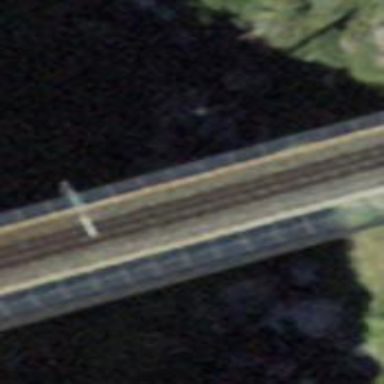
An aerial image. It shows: Narrow-gauge railway bridge with electrified tracks and single track passing over it.